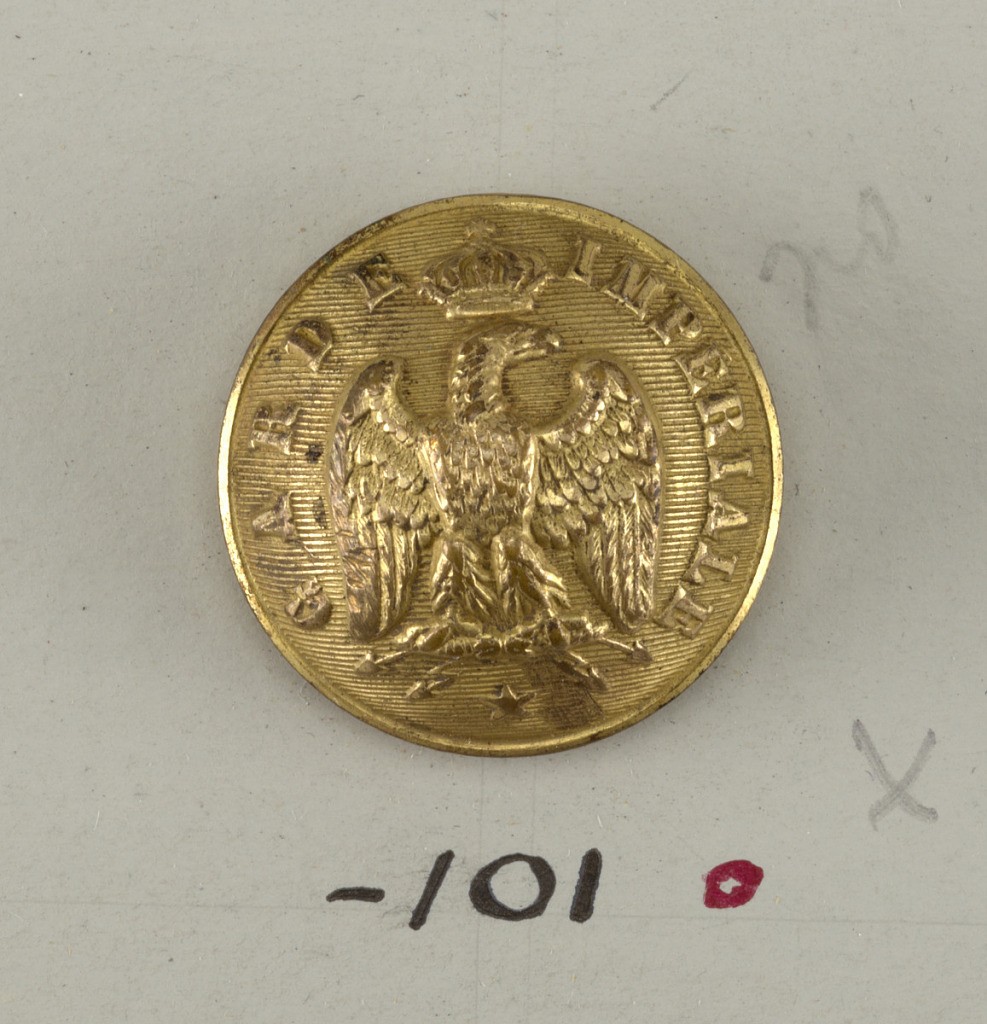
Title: Button
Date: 1854–70
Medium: Brass
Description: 1931-59-101: Crowned eagle, wings spread, resting on bar, four ...